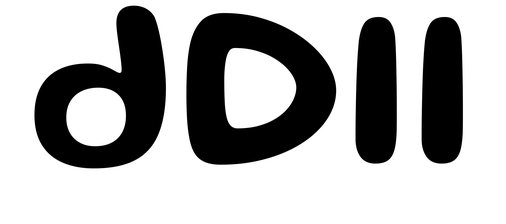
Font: Gluten_Medium